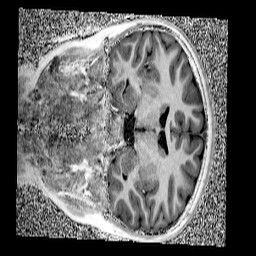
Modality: UNIT1
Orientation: coronal
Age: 10
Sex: female
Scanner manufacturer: siemens
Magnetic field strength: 3 T
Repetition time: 4 s
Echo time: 0.00299 s